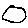
Label: moon